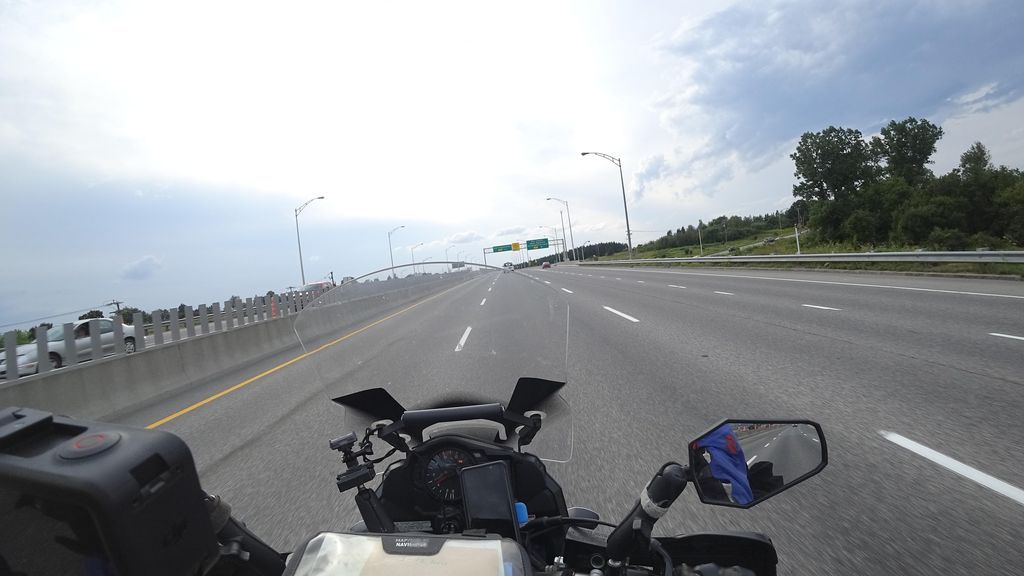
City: quebec_city